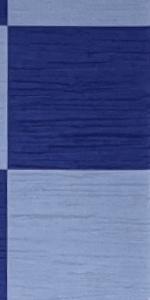
Label: Empty